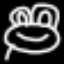
Label: frog